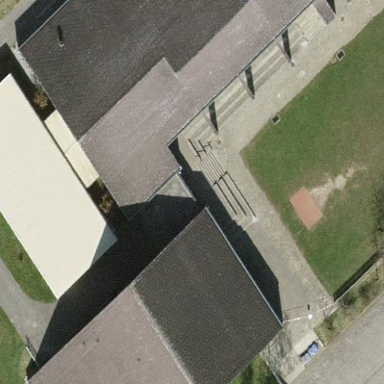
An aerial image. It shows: School building.